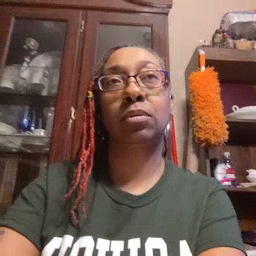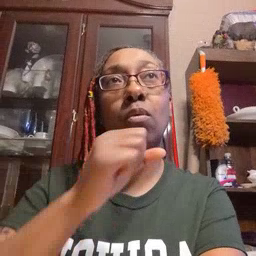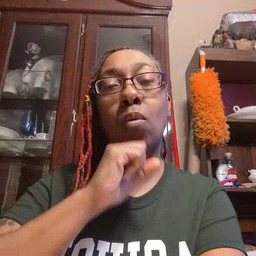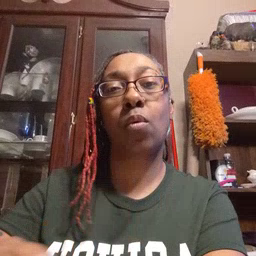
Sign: old